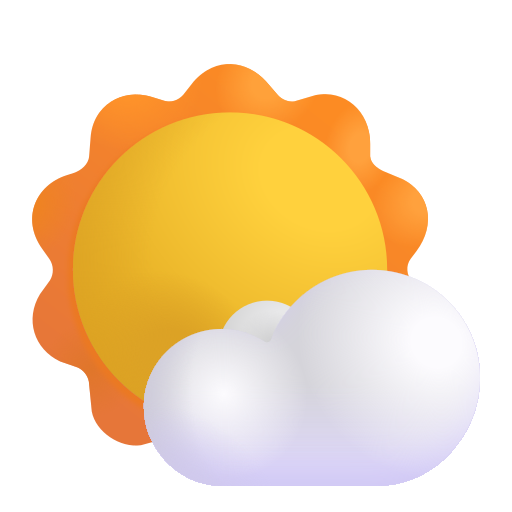
sun behind small cloud color